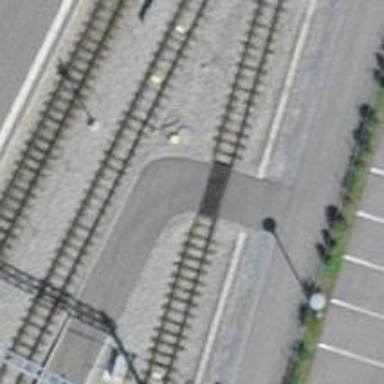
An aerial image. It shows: Level crossing along the railway.